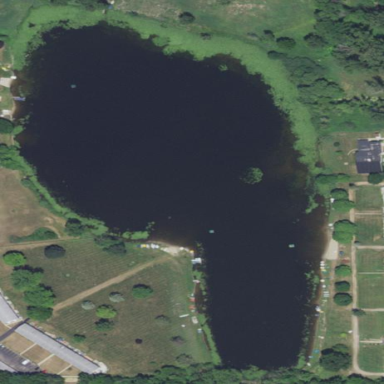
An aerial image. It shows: Serene lake surrounded by nature.